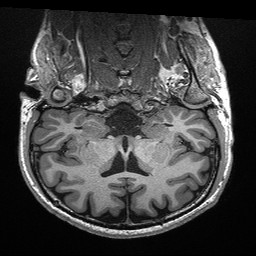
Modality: T1w
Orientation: sagittal
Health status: healthy
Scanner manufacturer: siemens
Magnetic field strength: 3 T
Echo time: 0.00298 s